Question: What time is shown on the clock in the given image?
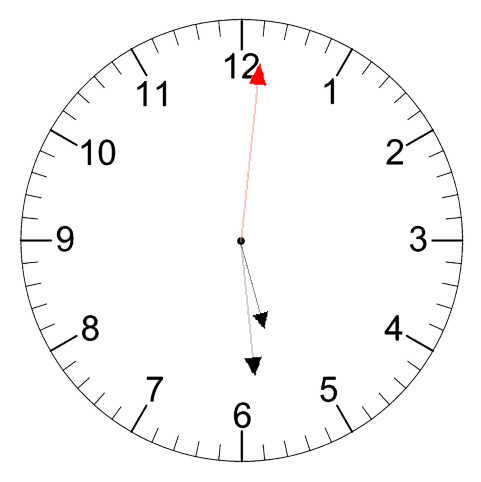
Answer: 05:29:01